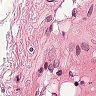
Metastatic tissue present: no